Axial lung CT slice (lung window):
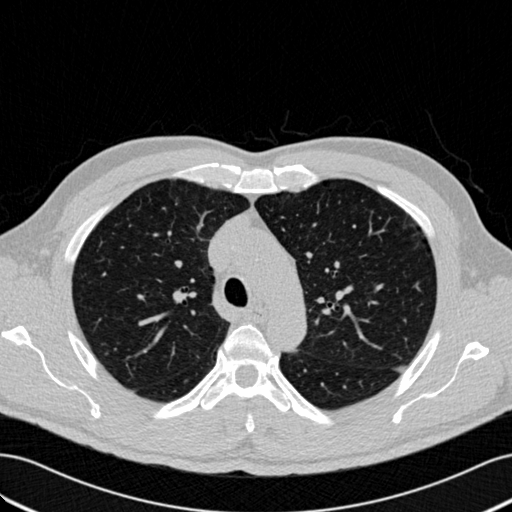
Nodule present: no